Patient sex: M
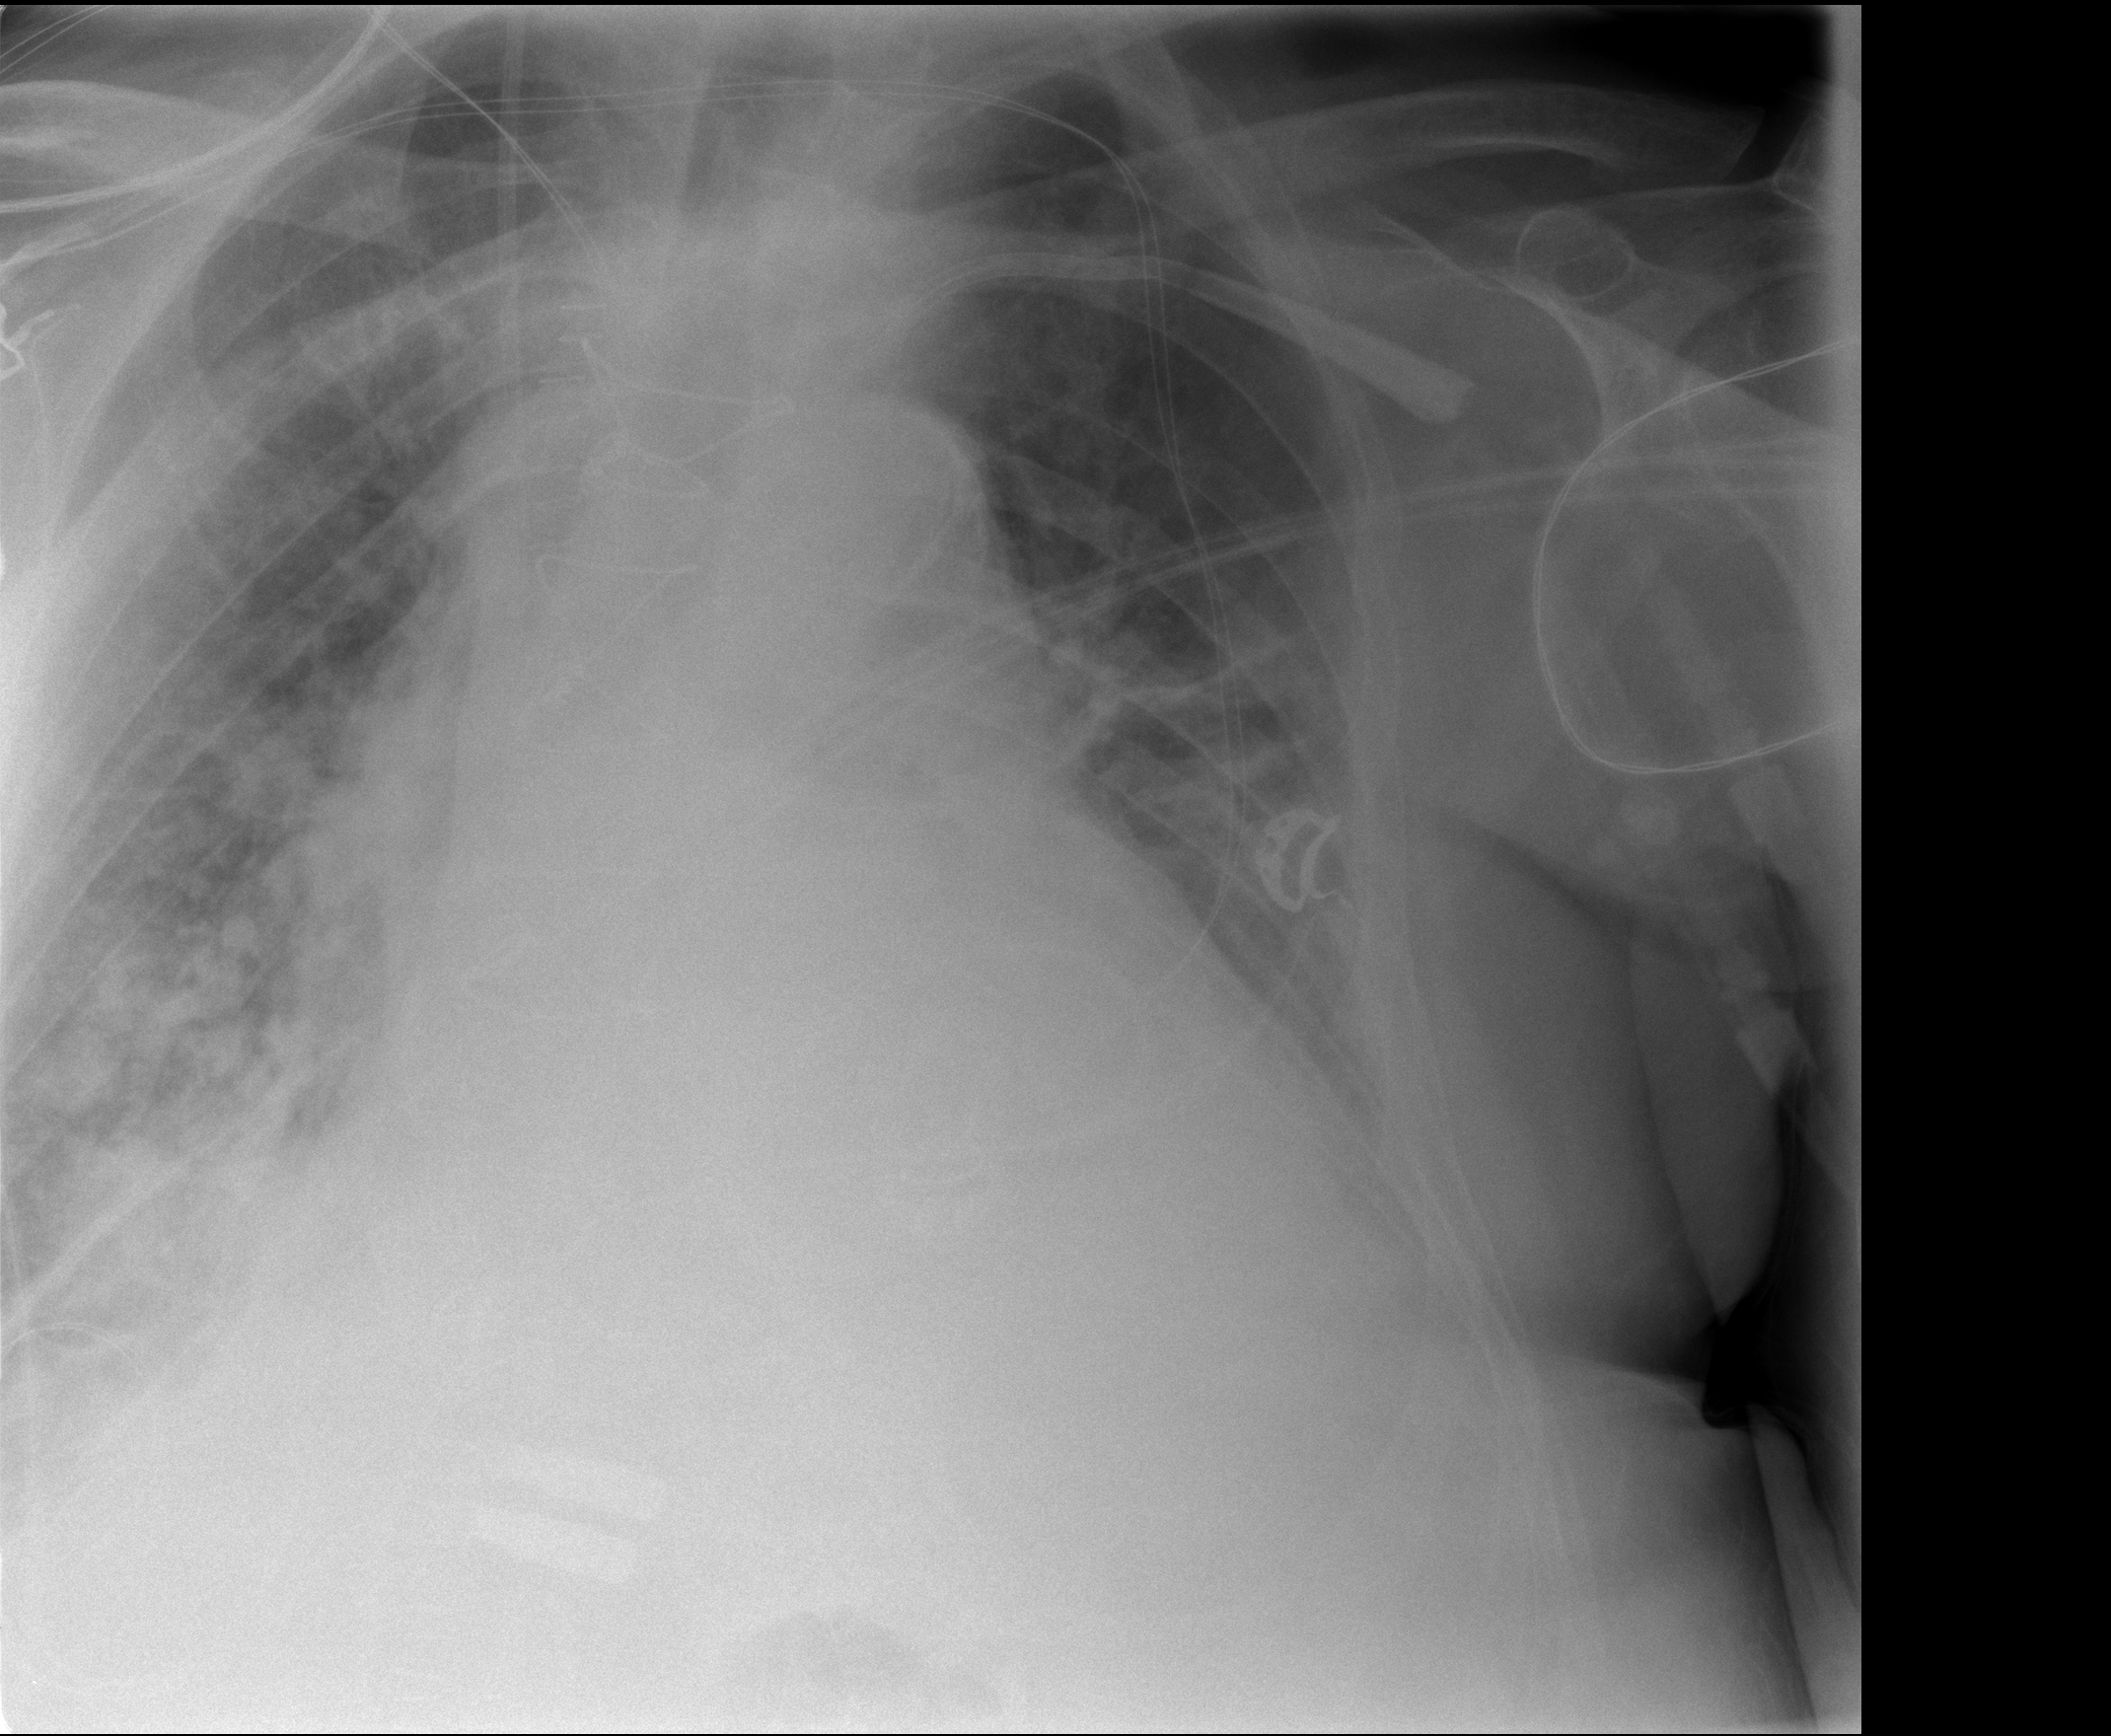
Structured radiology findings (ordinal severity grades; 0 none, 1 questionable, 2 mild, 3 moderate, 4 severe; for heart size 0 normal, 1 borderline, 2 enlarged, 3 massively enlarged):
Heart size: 2
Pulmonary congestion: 1
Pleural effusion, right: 2
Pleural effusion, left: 2
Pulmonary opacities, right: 3
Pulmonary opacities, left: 0
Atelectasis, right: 2
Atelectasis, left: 2